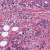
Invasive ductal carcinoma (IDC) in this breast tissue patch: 0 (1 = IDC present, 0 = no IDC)